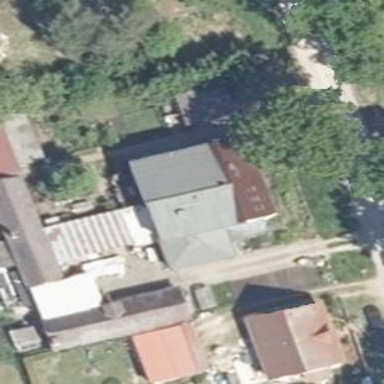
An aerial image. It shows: Simple house.